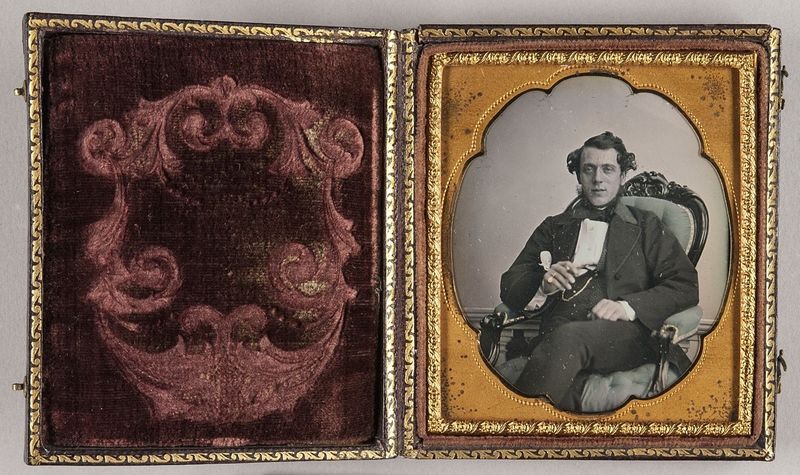
Titel: Porträt eines Mannes
Standort: Hamburg
Institution: Museum für Kunst und Gewerbe Hamburg
Schlagwörter: mann, gesten, portrait, figur, sessel, foto, fotografie, photographie, lehnstuhl, photo, etui, lichtbild, handkoloriert, daguerreotypie, bildwerke, angewandte und bildende kunst, hessische systematik, porträt, armhaltungen, porträtfotografie, porträtphotographie, hüftbild, handkolorierung